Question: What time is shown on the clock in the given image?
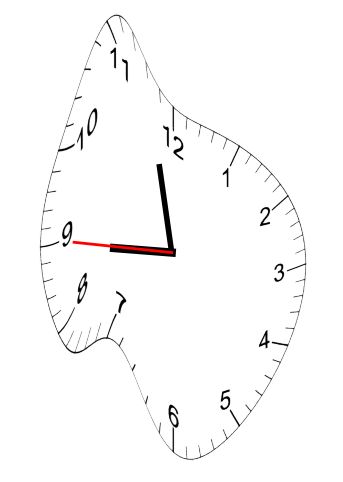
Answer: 08:57:45